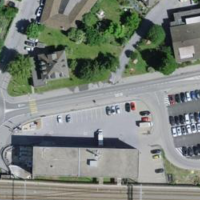
EUNIS habitat code: 54
Species observed at this site:
Delichon urbicum